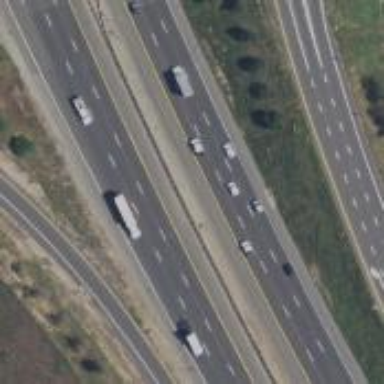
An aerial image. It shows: Motorway.